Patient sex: M
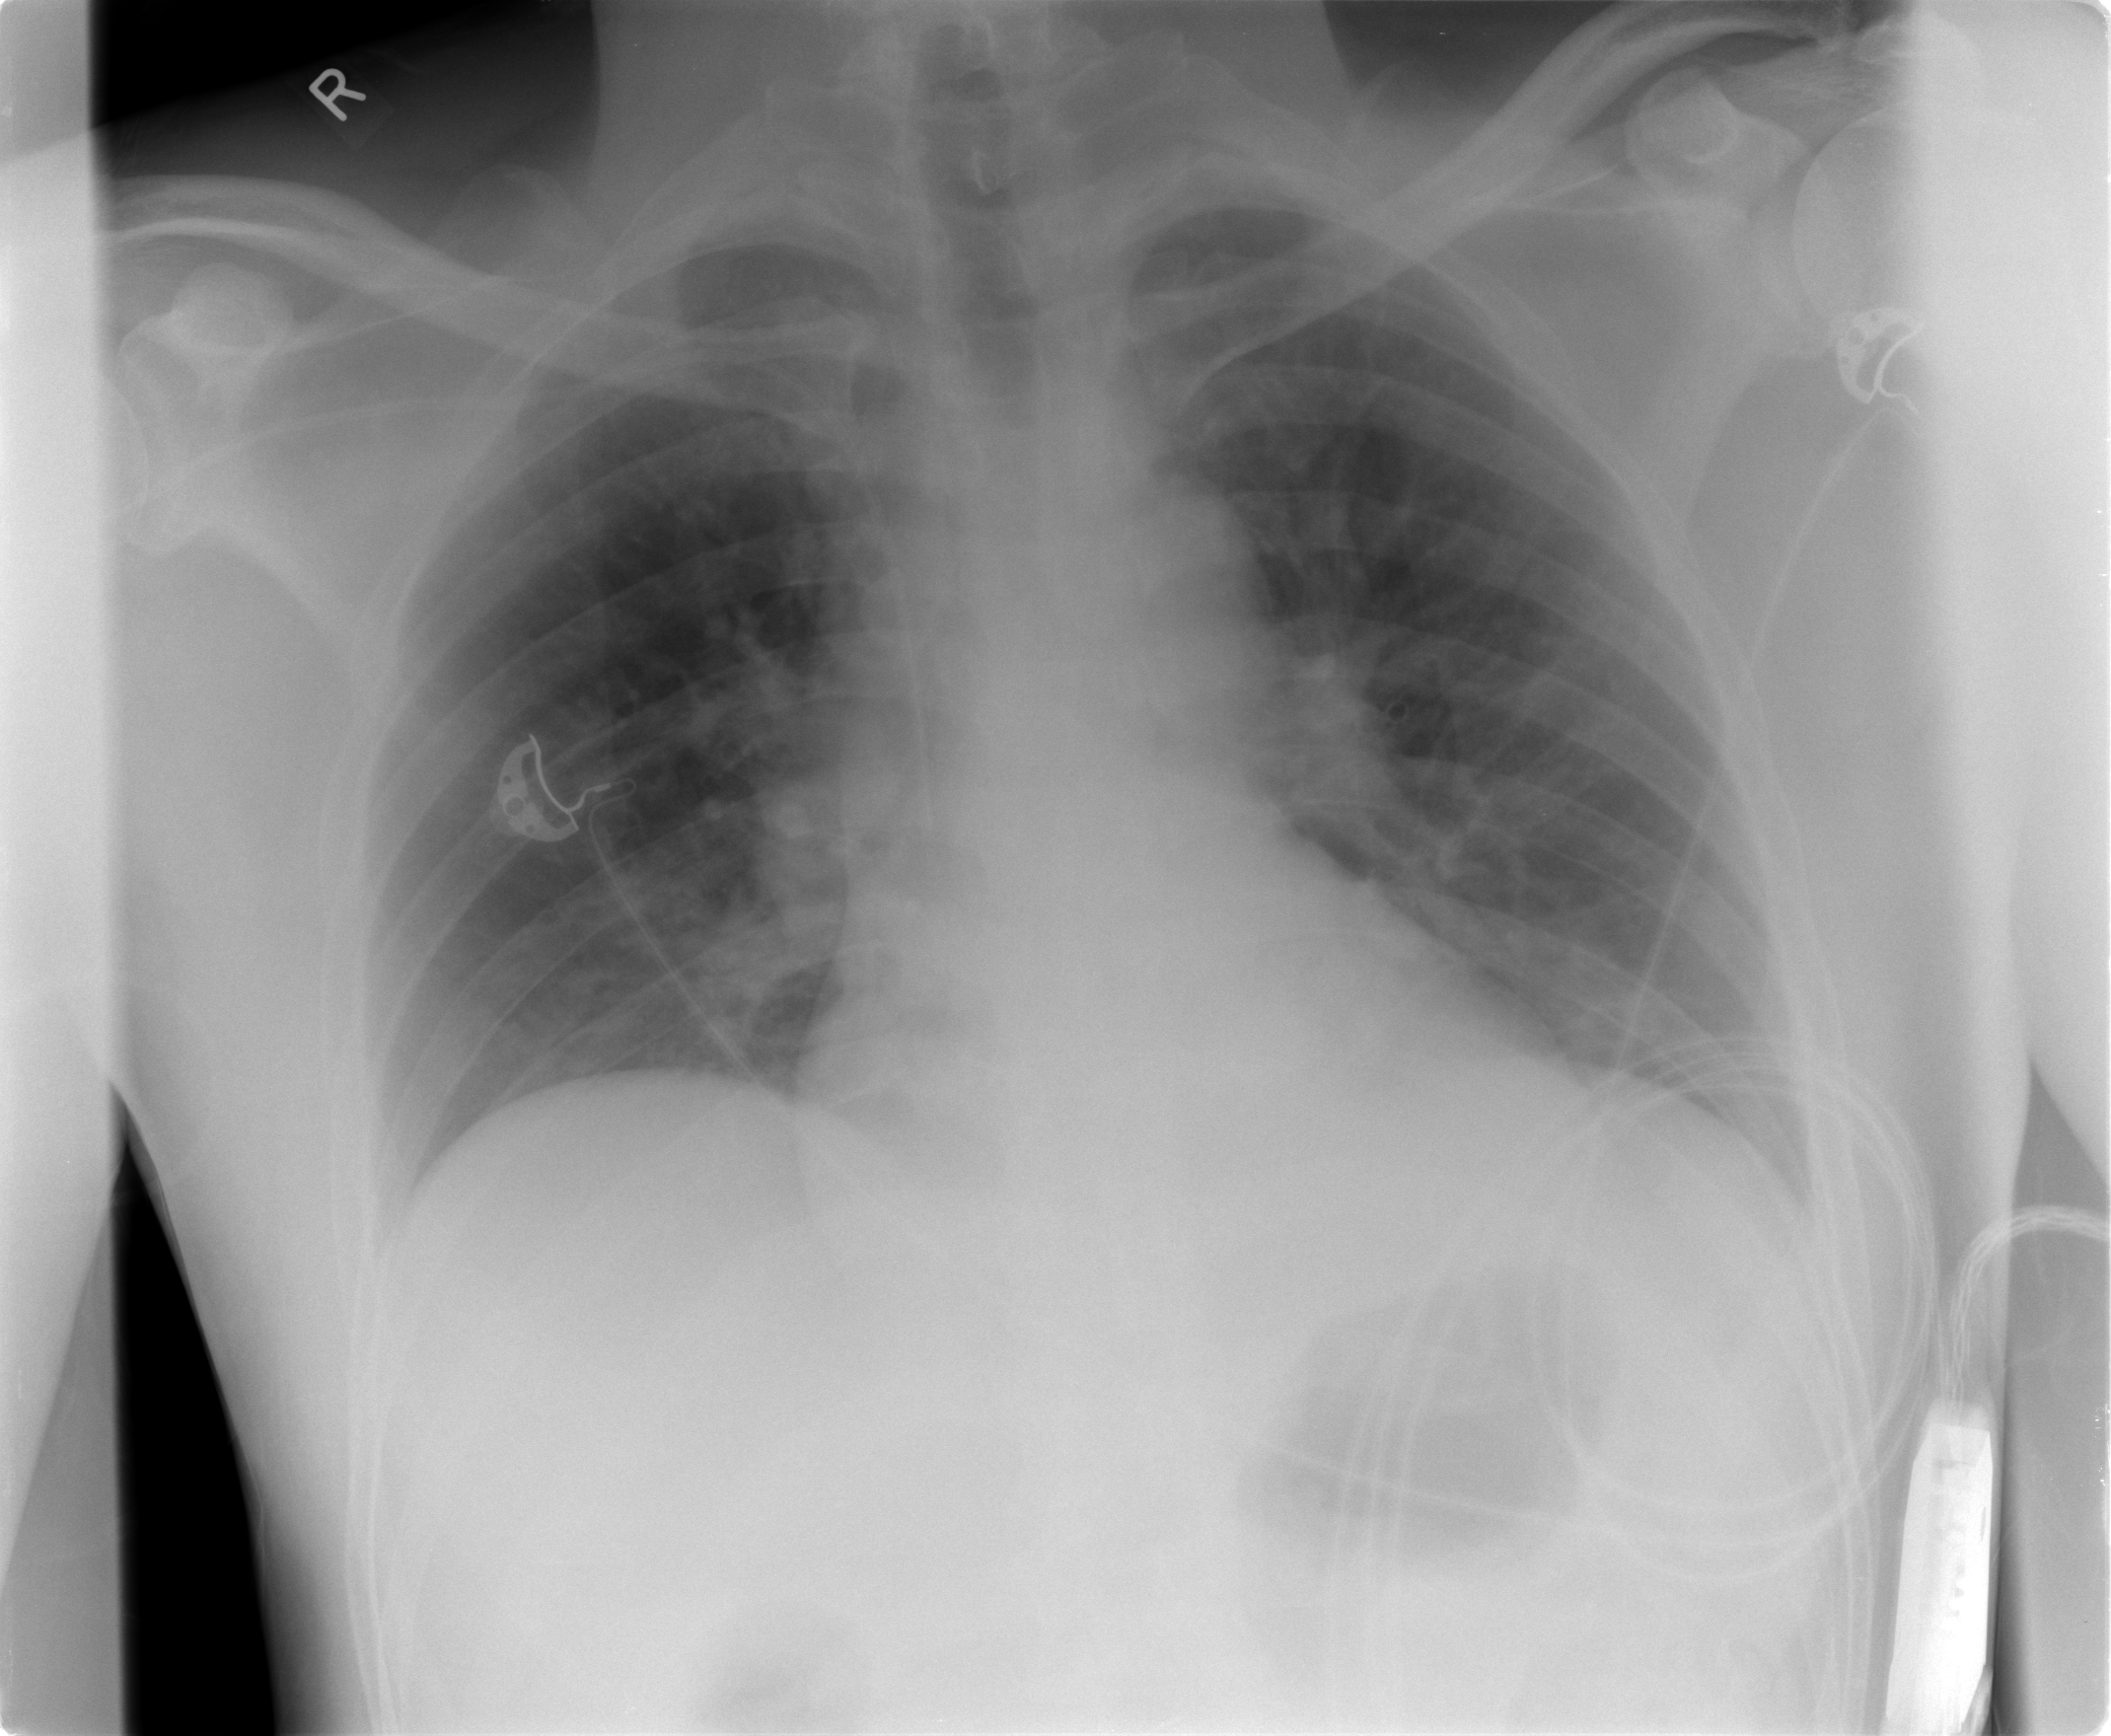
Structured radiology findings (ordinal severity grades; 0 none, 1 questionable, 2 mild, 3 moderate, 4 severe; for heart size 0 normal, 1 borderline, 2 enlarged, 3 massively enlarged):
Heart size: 0
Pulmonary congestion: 2
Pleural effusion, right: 0
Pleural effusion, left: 0
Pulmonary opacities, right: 0
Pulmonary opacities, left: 0
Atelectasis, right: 0
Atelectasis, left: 0